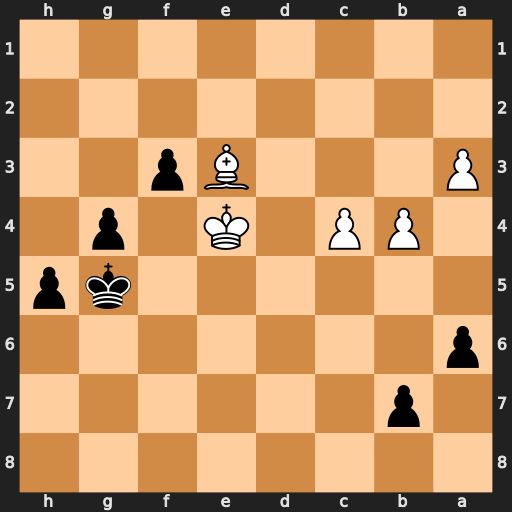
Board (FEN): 8/1p6/p7/6kp/1PP1K1p1/P3Bp2/8/8
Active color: b
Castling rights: -
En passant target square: -
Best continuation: Kh4 c5 Kg3